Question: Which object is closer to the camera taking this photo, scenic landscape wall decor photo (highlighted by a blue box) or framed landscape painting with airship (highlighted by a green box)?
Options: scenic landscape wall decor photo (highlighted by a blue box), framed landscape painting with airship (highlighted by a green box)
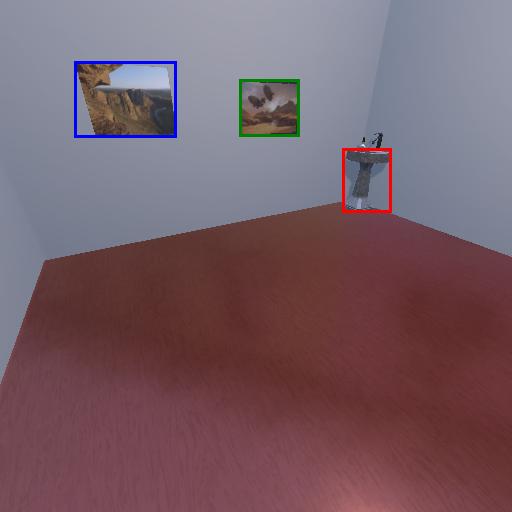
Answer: scenic landscape wall decor photo (highlighted by a blue box)